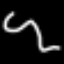
Label: squiggle